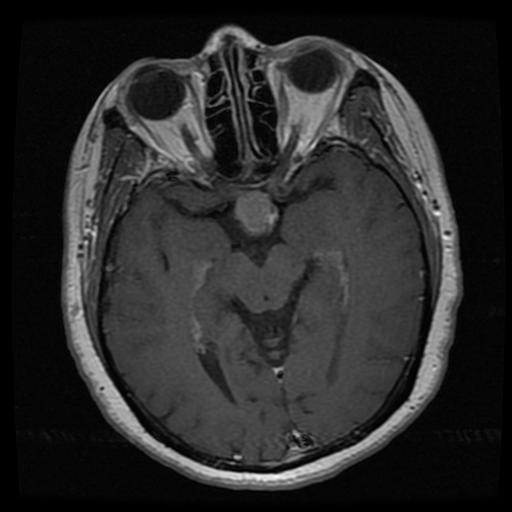
Label: pituitary